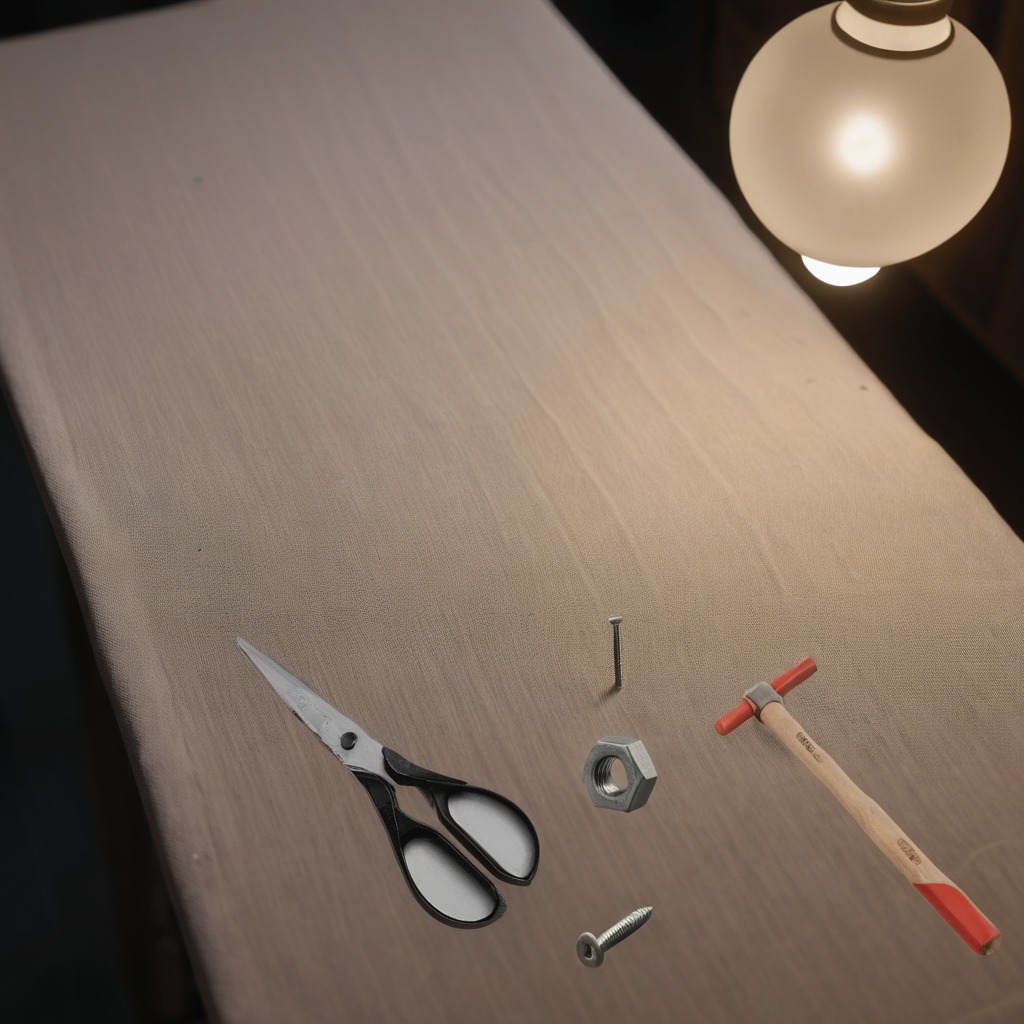
A metal machine screw, an iron nail, a hammer, a metal nut, and a pair of scissors are lying on the wooden table.